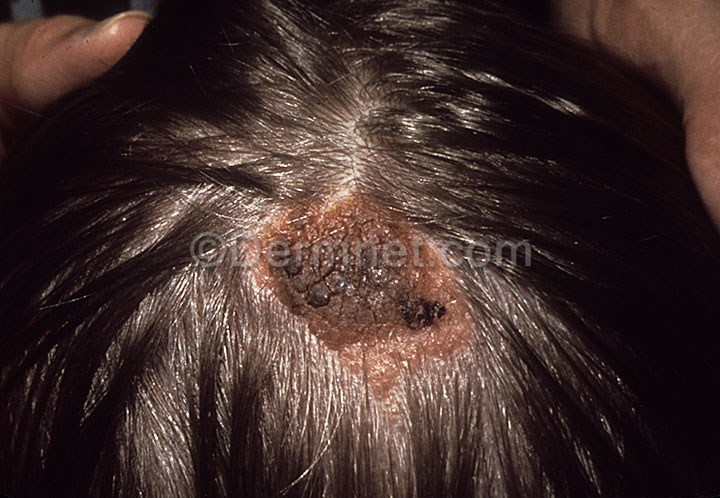
Disease: Seborrheic Keratoses and other Benign Tumors